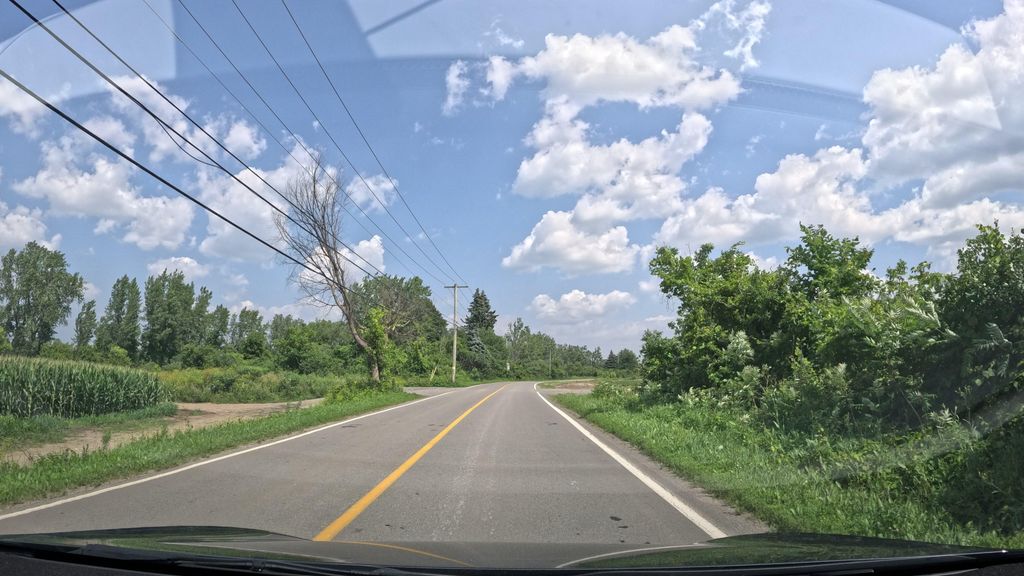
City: montreal